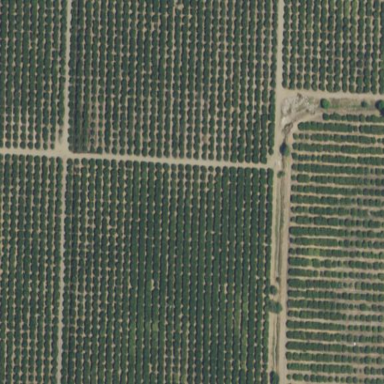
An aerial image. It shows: Orange orchard with beautiful orange trees.